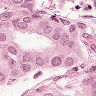
Metastatic tissue present: yes